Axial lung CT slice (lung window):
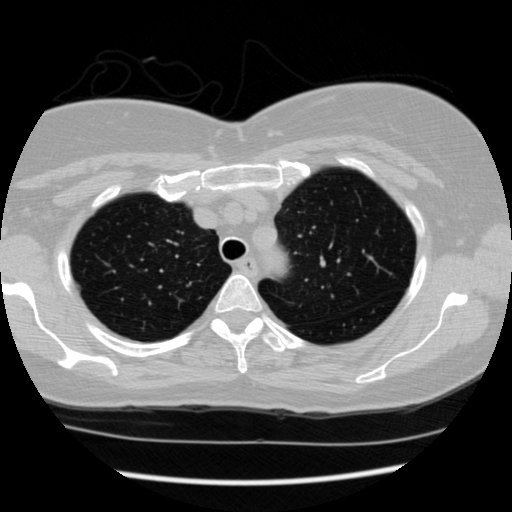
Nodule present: no